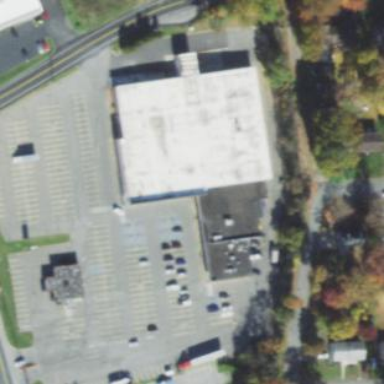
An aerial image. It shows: Retail area.